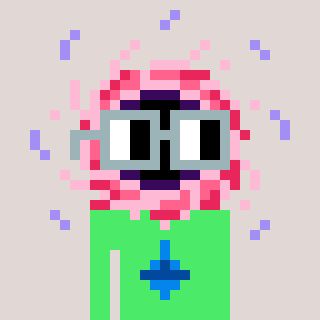
a pixel art character with square dark gray glasses, a blackhole-shaped head and a teal-colored body on a warm background